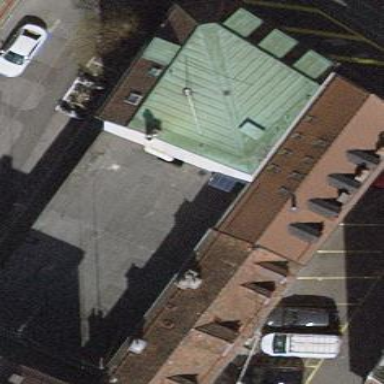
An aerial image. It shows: Group of garages.